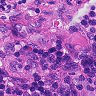
Metastatic tissue present: no